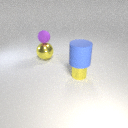
large yellow metal sphere below small purple rubber sphere